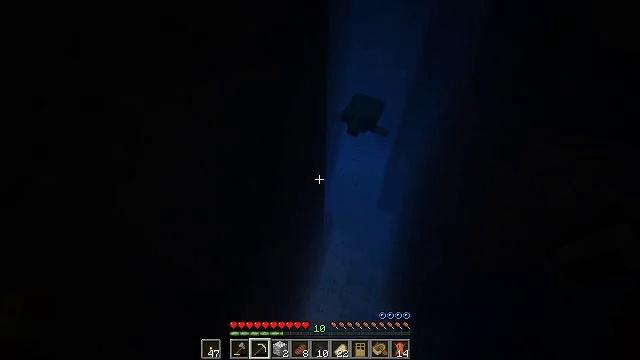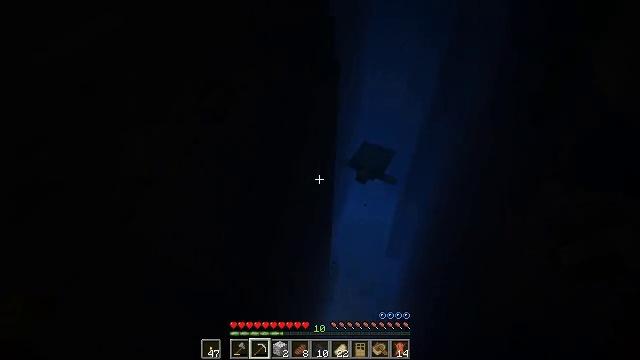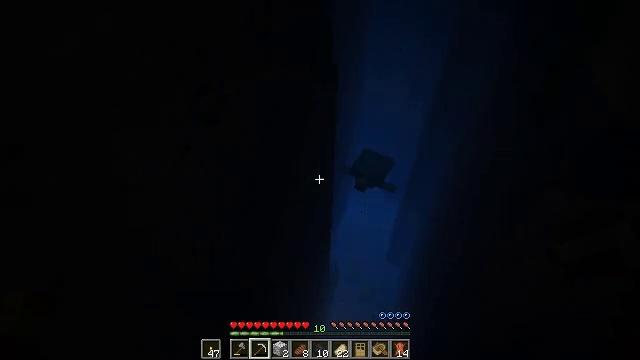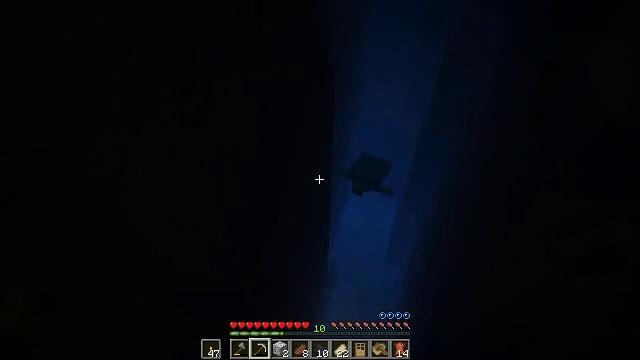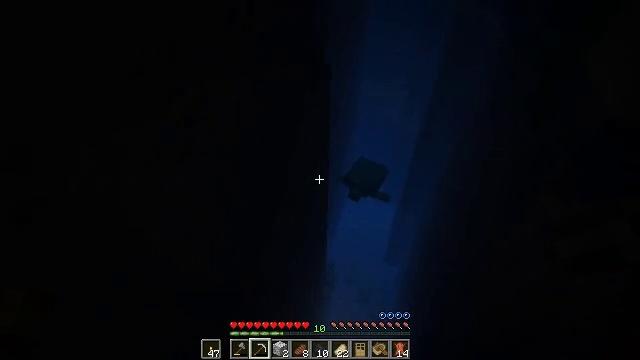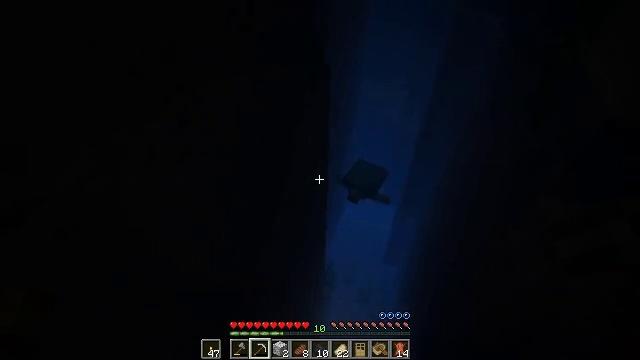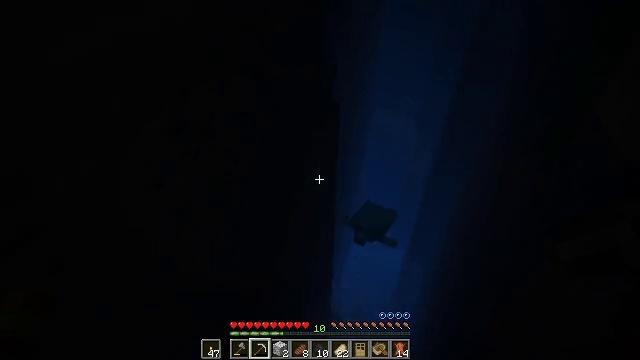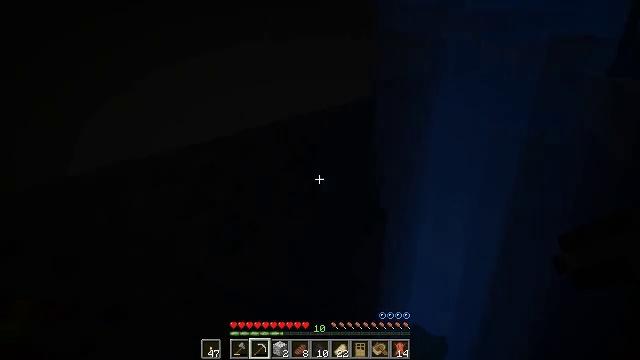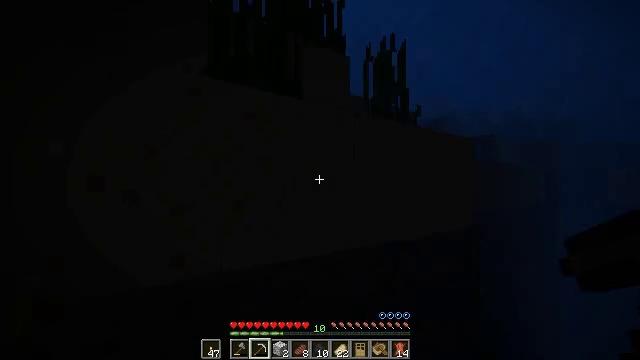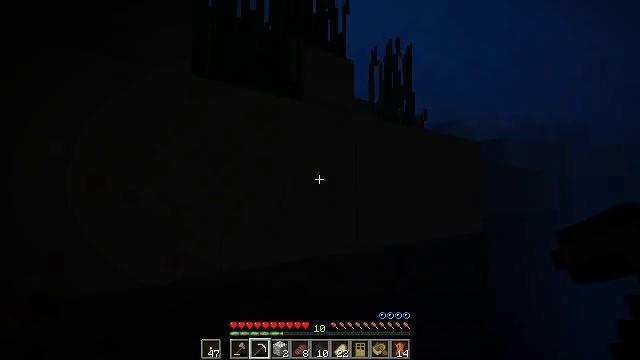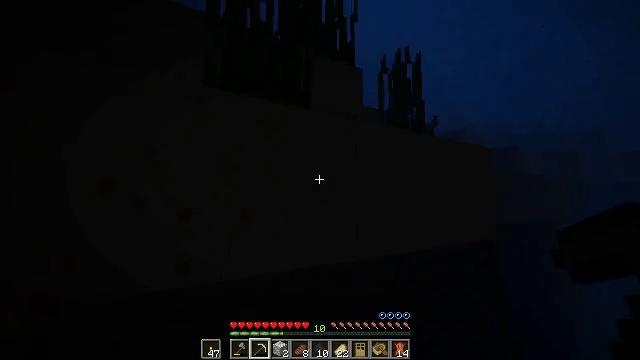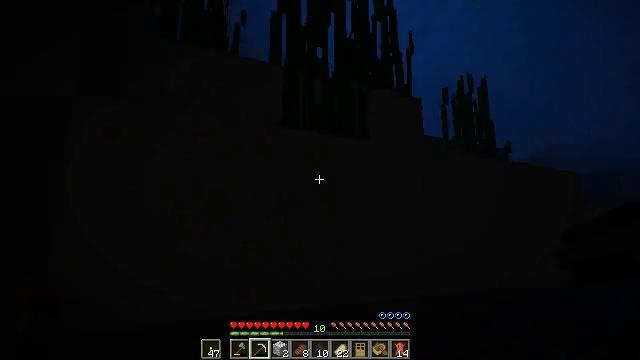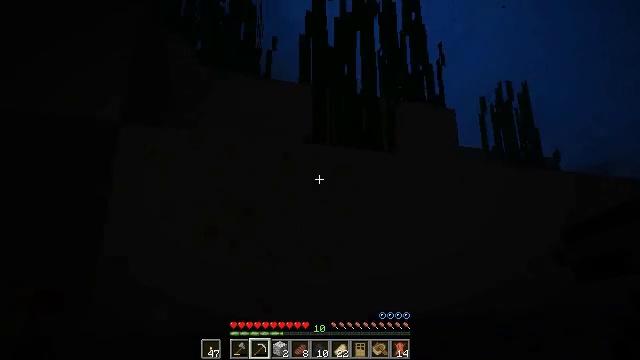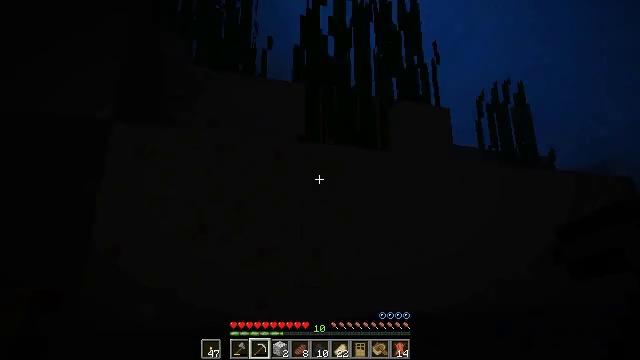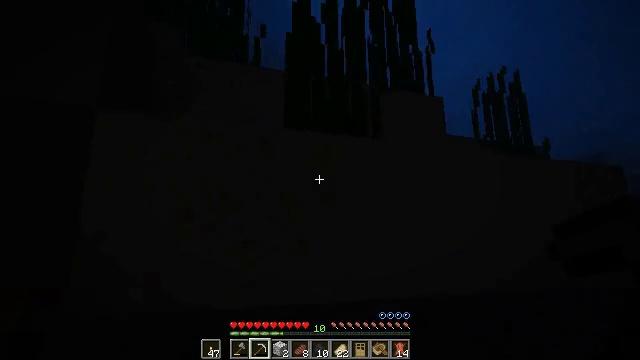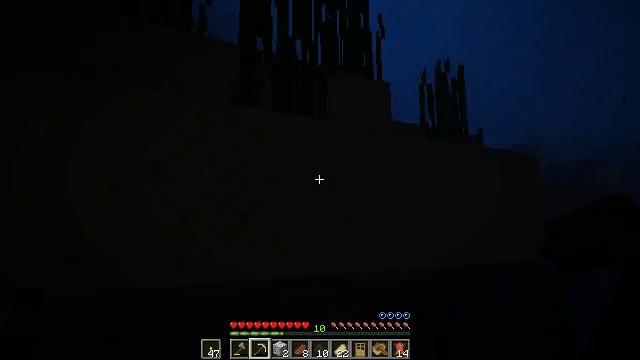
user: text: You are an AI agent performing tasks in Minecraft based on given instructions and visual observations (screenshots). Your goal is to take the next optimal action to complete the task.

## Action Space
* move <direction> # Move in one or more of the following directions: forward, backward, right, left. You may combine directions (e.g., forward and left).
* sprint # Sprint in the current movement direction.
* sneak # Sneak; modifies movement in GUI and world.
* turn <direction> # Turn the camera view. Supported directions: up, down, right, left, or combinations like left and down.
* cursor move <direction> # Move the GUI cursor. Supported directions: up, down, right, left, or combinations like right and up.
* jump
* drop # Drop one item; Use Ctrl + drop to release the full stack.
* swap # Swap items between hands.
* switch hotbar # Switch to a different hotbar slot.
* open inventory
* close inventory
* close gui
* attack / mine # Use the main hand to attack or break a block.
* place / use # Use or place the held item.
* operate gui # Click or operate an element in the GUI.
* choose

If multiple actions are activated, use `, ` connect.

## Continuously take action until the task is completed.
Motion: motion action
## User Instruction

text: Collect tall seagrass by holding left button.
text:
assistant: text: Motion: move forward and move right, turn left and up
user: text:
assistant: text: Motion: no_op
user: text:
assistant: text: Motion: no_op
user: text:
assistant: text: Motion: no_op
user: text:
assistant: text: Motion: no_op
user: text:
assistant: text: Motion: turn left and up
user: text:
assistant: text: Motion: turn left and up
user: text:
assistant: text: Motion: move right, turn left and up
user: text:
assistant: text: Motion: move right, turn left and up
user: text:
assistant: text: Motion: move right, turn left and up
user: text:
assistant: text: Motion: move right, turn left and up
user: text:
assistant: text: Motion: move right, turn left and up
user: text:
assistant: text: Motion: move right
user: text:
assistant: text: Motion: move right, turn down
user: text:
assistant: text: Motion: turn right and down
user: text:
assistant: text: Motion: turn right and down
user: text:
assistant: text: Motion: turn right and down
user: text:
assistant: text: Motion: turn right
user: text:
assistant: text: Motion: turn right and down
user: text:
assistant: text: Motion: turn right
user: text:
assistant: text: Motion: no_op
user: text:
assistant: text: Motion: no_op
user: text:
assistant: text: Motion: no_op
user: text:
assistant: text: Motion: no_op
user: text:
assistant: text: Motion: no_op
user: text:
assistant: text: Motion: turn left and up
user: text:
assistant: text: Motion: turn left and up
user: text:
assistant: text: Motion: turn left and up
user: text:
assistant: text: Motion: turn left and up
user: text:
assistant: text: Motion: turn left and up, jump